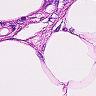
Metastatic tissue present: no